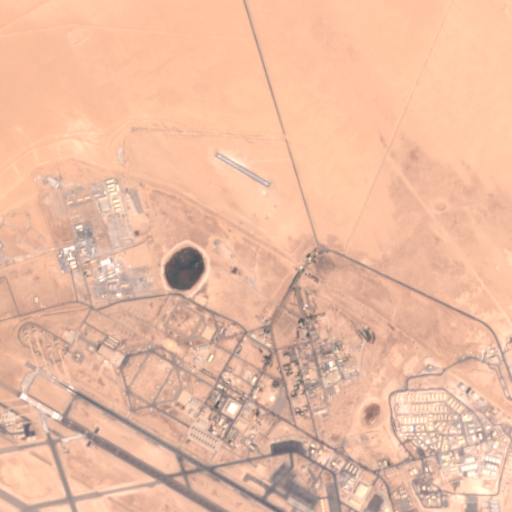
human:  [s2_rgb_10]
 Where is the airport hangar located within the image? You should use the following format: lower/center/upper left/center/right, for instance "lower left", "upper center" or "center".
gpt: The airport hangar is located in the lower left of the image.
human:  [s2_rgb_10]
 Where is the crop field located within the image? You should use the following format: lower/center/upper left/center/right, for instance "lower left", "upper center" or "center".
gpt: There is no crop field in the image.